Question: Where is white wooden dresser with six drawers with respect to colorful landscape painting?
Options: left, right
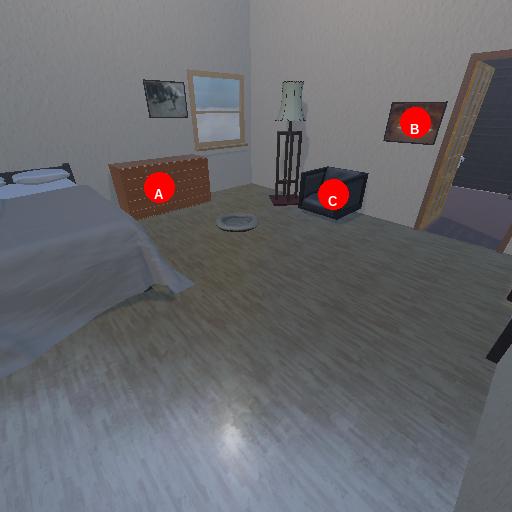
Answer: left